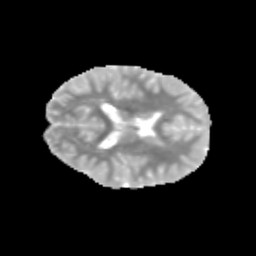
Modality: MD
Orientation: axial
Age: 10
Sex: female
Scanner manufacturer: siemens
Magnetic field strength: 3 T
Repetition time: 3.8 s
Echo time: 0.07 s